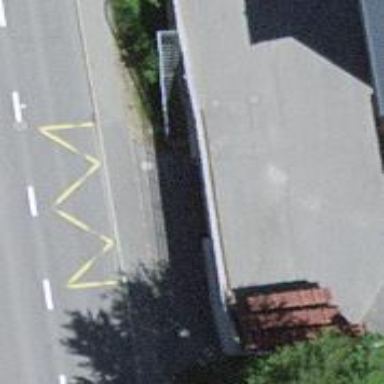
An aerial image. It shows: Bus stop with shelter. It is platform for public transport.